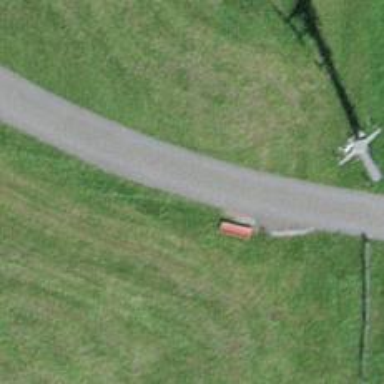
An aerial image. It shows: Bench for seating.